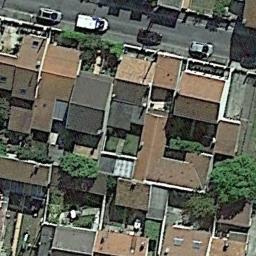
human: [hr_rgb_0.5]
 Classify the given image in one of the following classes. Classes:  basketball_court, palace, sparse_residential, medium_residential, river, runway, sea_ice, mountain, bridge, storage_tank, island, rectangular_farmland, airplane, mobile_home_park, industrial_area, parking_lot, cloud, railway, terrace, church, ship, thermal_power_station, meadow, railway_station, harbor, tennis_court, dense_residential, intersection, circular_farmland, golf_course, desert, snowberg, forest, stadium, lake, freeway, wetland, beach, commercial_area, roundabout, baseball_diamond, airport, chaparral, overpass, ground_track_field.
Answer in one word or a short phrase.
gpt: dense_residential